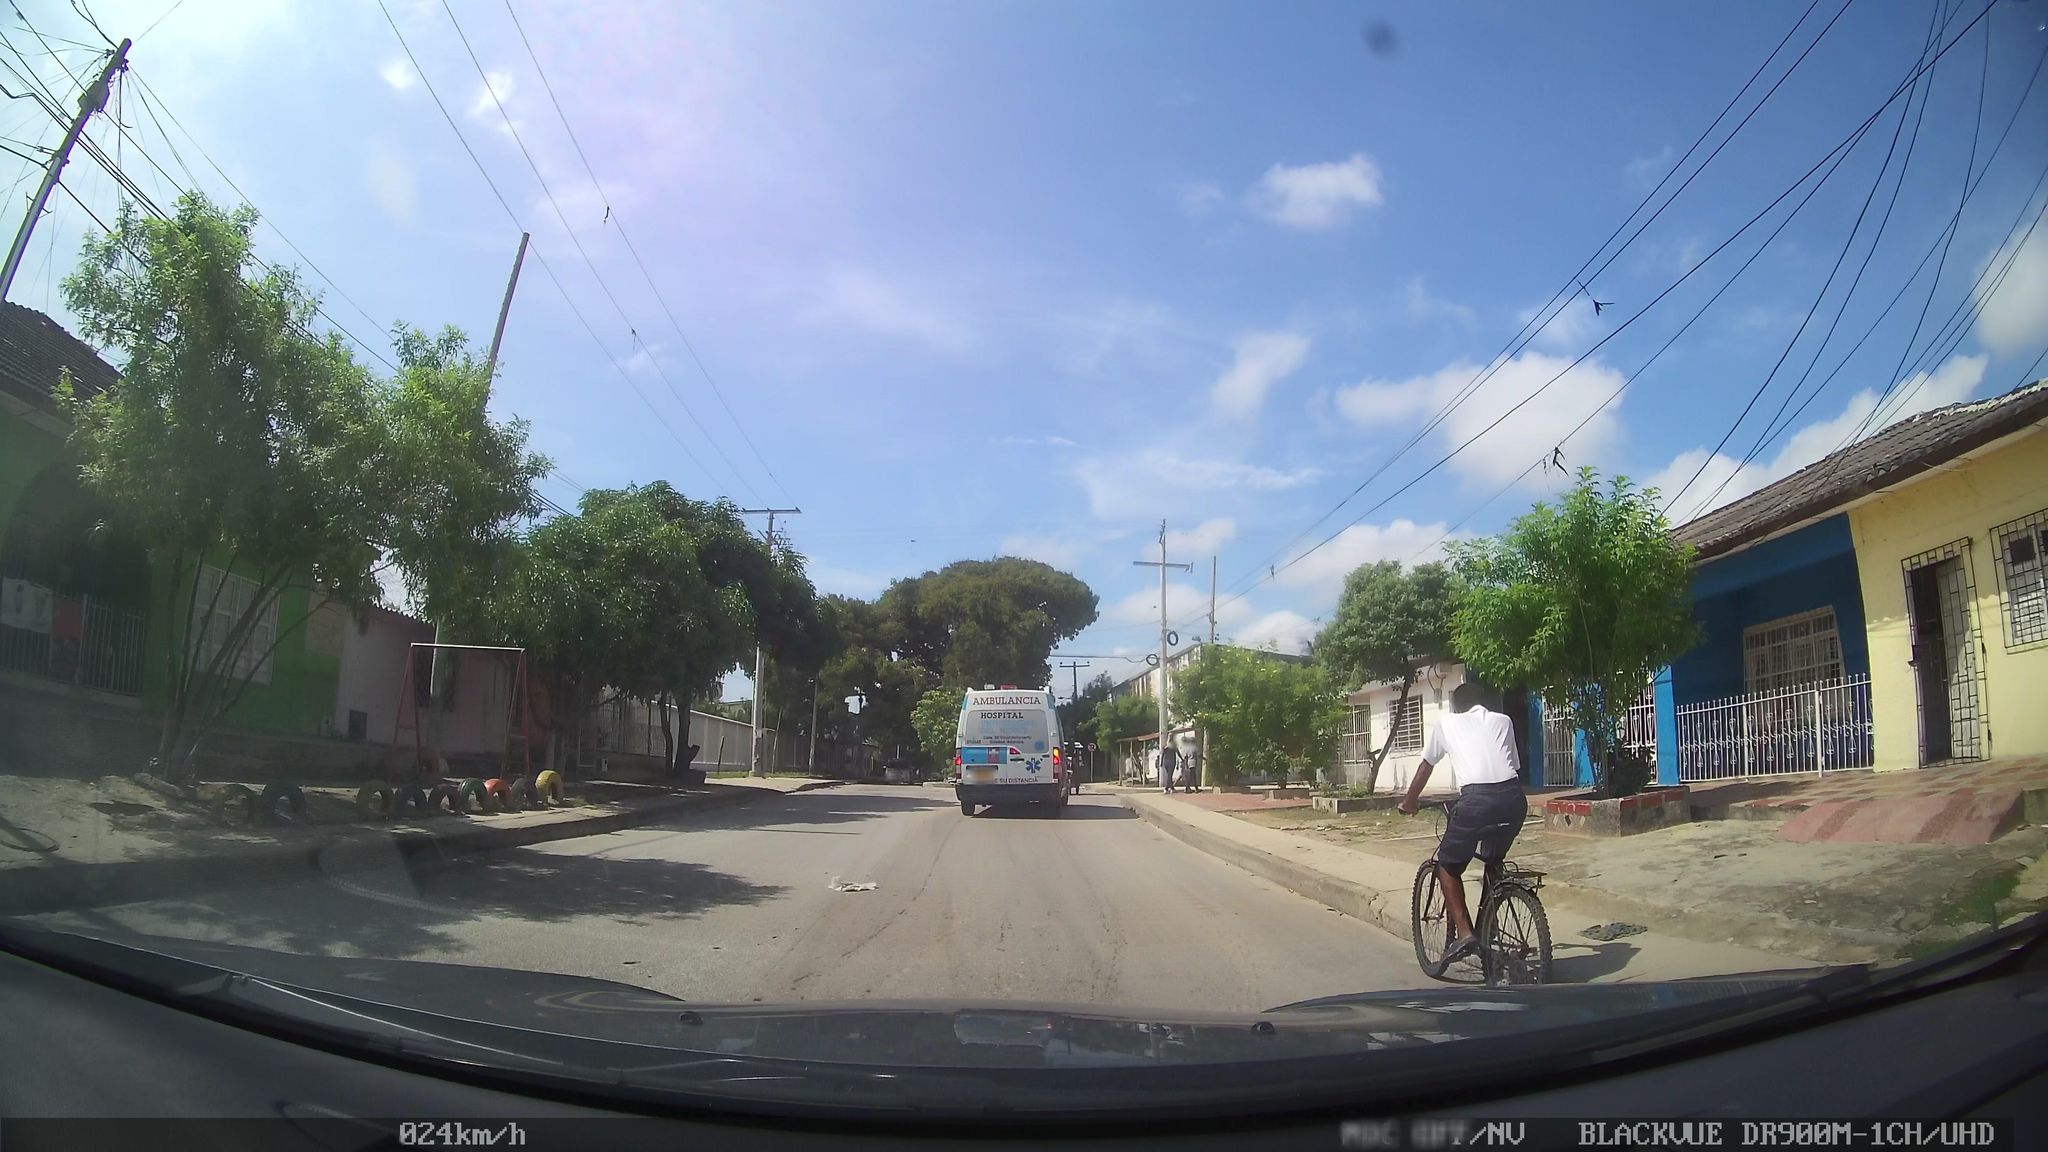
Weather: clear
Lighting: day
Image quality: good
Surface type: driving surface
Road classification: tertiary
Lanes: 2.0
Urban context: urban centre
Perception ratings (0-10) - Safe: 0.97, Lively: 8.17, Beautiful: 1.83, Boring: 3.46, Depressing: 1.58, Wealthy: 0.9